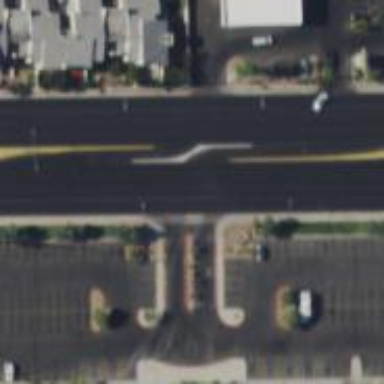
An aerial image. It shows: Primary link road with asphalt surface.